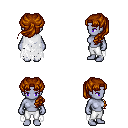
a pixel art fantasy rpg character, female body template, dark elf, purple skin, white tattered cape, white pants, brunette princess hairstyle, four views (front, back, left, right), 2x2 character sprite sheet, small pixel art, hard edges, no anti-aliasing